Question: I created GTK application coded with 'C'.
I added tool bar:

here is relevant snippets of code:
'''
GtkWidget *toolbar;
GtkToolItem *new;
GtkToolItem *open;
GtkToolItem *save;
GtkToolItem *sep;
GtkToolItem *exit;
...
toolbar = gtk_toolbar_new();
gtk_toolbar_set_style(GTK_TOOLBAR(toolbar), GTK_TOOLBAR_ICONS);
gtk_container_set_border_width(GTK_CONTAINER(toolbar), 2);
new = gtk_tool_button_new_from_stock(GTK_STOCK_NEW);
gtk_toolbar_insert(GTK_TOOLBAR(toolbar), new, -1);
open = gtk_tool_button_new_from_stock(GTK_STOCK_OPEN);
gtk_toolbar_insert(GTK_TOOLBAR(toolbar), open, -1);
save = gtk_tool_button_new_from_stock(GTK_STOCK_SAVE);
gtk_toolbar_insert(GTK_TOOLBAR(toolbar), save, -1);
sep = gtk_separator_tool_item_new();
gtk_toolbar_insert(GTK_TOOLBAR(toolbar), sep, -1);
exit = gtk_tool_button_new_from_stock(GTK_STOCK_QUIT);
gtk_toolbar_insert(GTK_TOOLBAR(toolbar), exit, -1);
....
gtk_widget_show_all (window);
'''
The question is, how to add listeners (callbacks) to tool bar when I press on quit/open...
For single button I have something like:
'''
g_signal_connect (G_OBJECT (_button), "clicked", G_CALLBACK (on_button_clicked), NULL);
void on_button_clicked(){...}
'''
I know the way to do it through 'gtk_ui_manager' but it too complicated.
Please, help
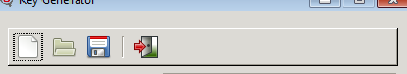
Answer: It's on main window?
'''
g_signal_connect(G_OBJECT(exit), "clicked", G_CALLBACK(gtk_main_quit), NULL);
g_signal_connect_swapped(G_OBJECT(window), "destroy", G_CALLBACK(gtk_main_quit), NULL);
'''
More info: <URL>